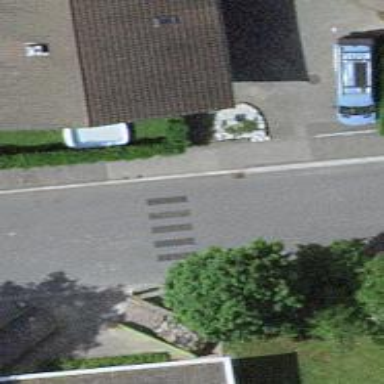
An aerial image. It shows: Marked crossing.